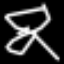
Label: squiggle